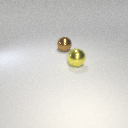
large brown metal sphere behind large yellow metal sphere